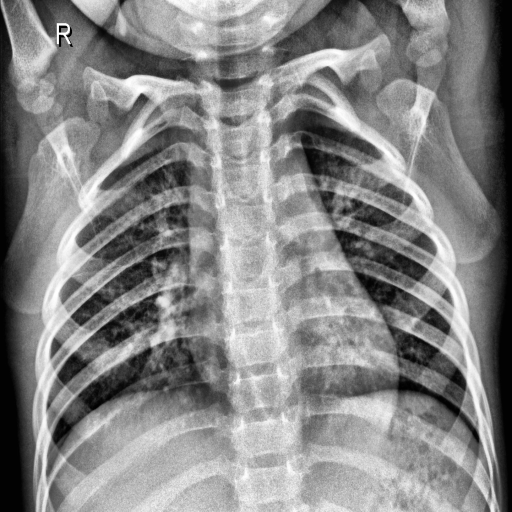
Finding: NORMAL